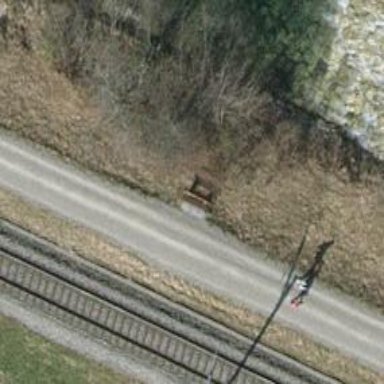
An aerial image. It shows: Bench.